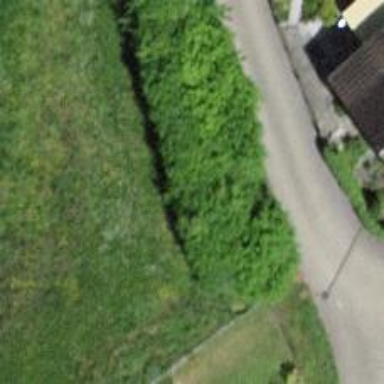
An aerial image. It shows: Hedge acting as barrier.